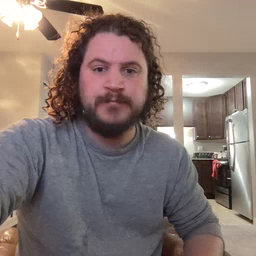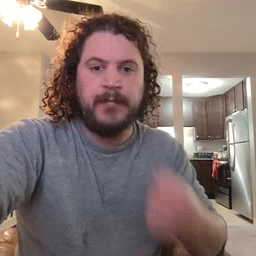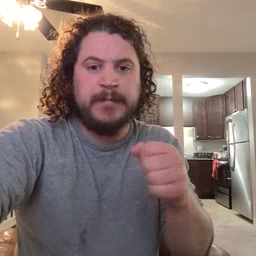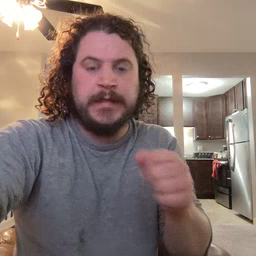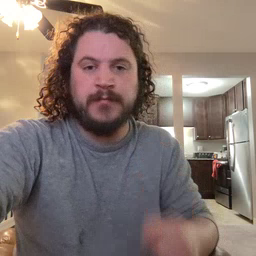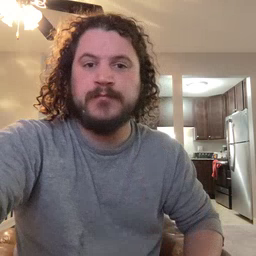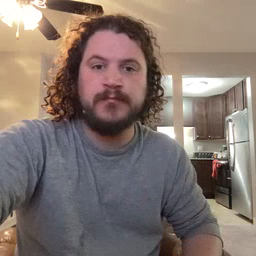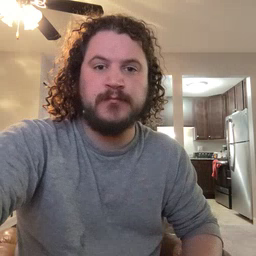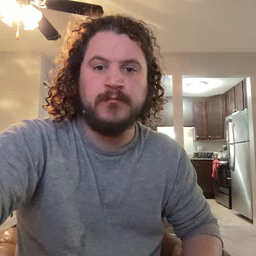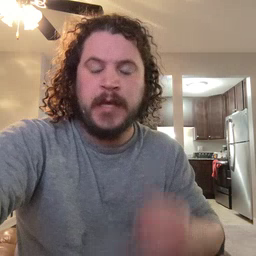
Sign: make